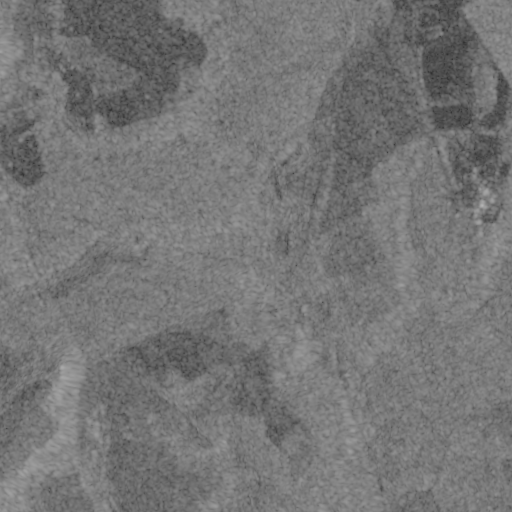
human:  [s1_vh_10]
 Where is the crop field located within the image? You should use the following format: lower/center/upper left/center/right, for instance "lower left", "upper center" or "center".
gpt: The crop field is located in the lower left of the image.
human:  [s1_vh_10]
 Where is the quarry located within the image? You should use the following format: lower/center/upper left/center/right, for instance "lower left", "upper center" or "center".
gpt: The quarry is located in the upper right of the image.
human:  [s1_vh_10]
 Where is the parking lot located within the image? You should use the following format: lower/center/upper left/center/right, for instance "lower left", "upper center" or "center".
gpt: There is no parking lot in the image.

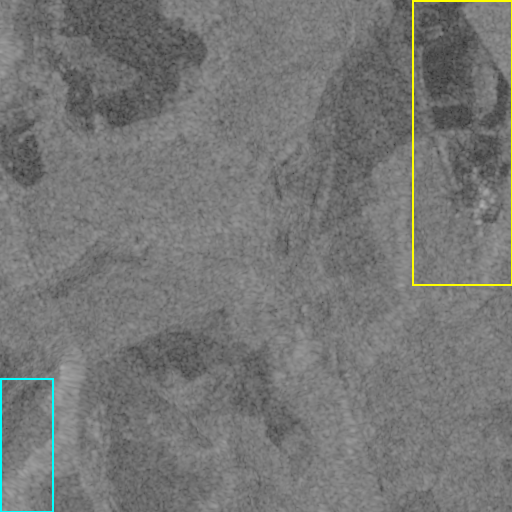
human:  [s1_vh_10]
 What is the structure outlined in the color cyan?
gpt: The structure outlined in cyan is a crop field.
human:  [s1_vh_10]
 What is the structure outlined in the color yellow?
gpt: The structure outlined in yellow is a quarry.
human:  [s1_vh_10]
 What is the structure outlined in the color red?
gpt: There is no red outline.